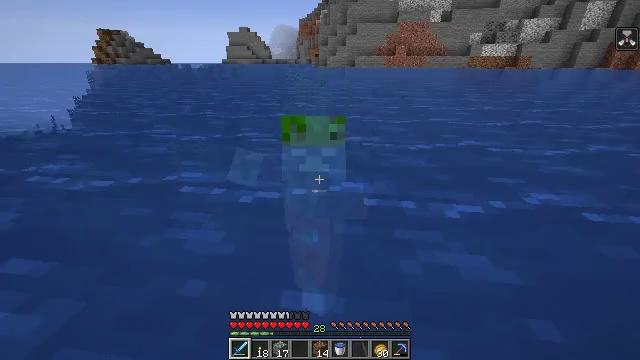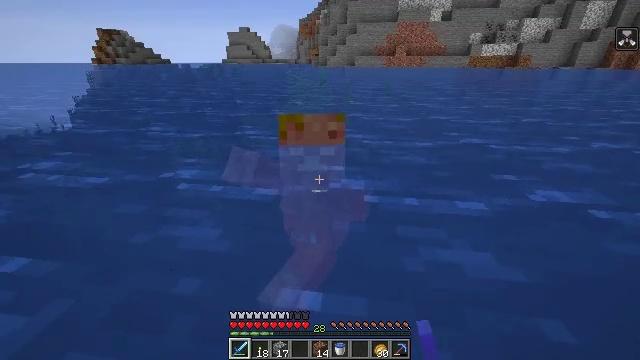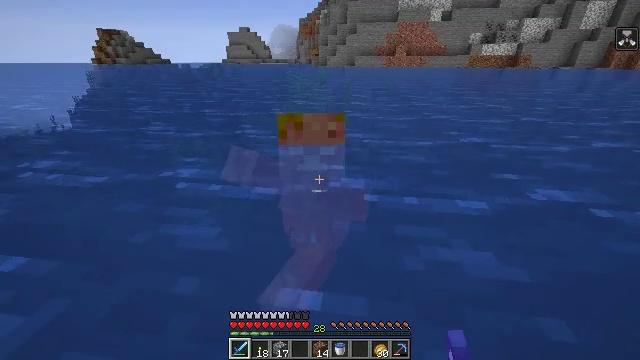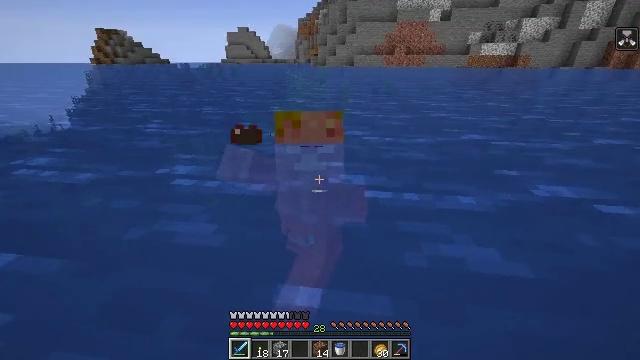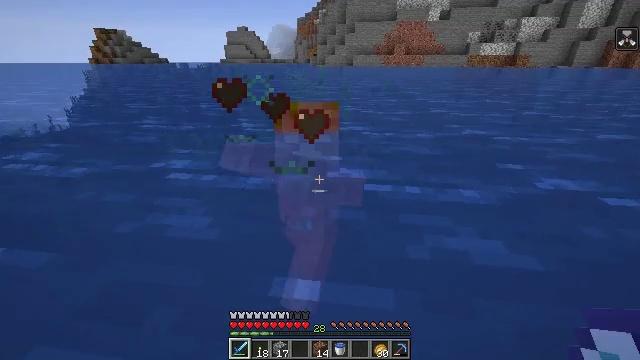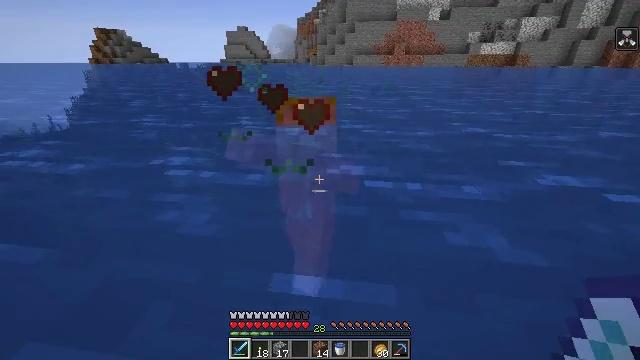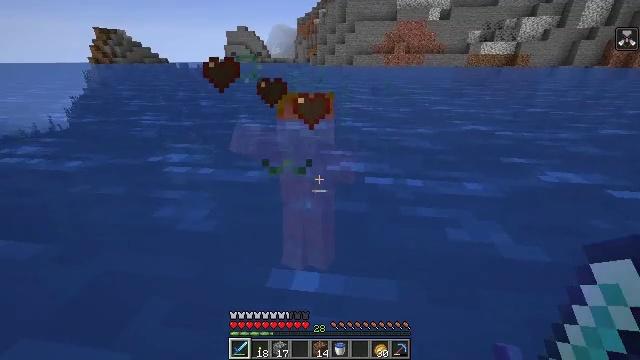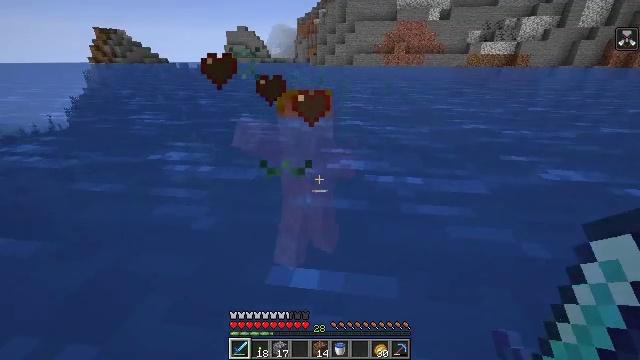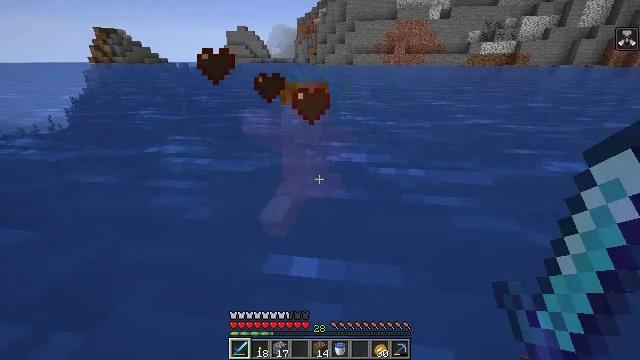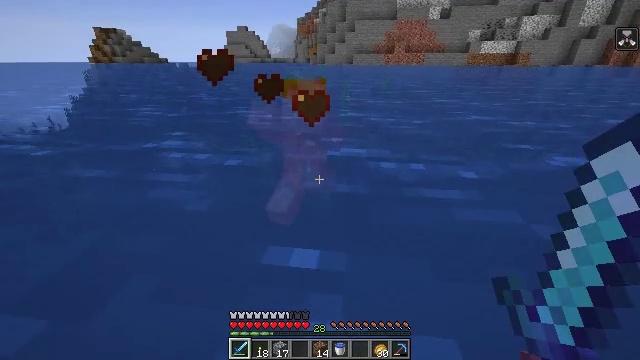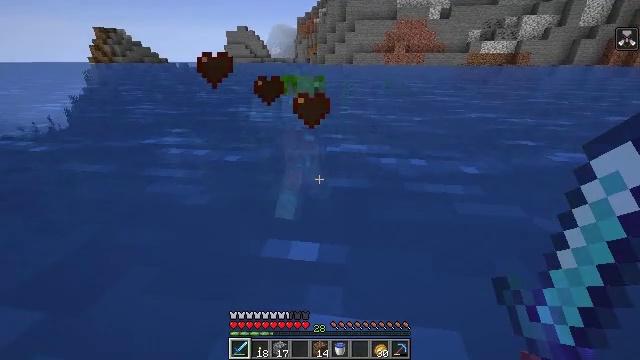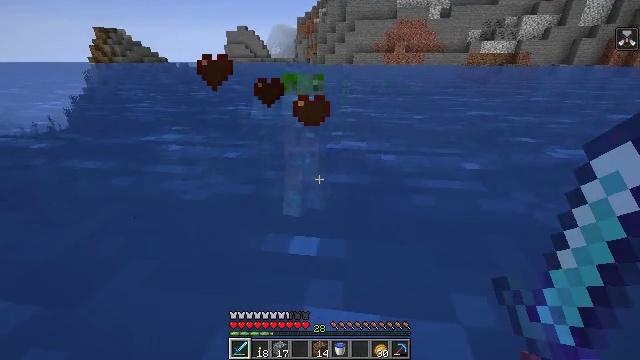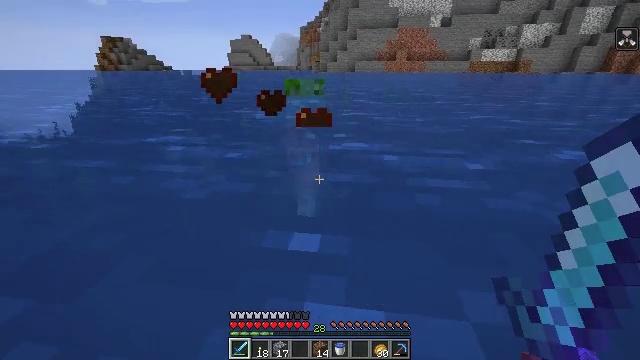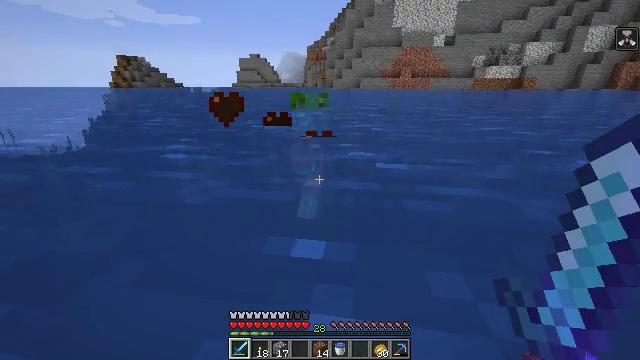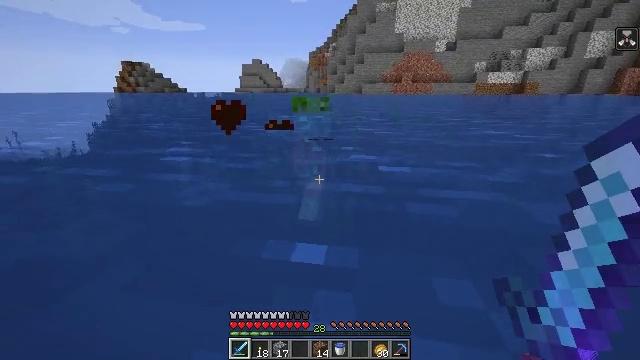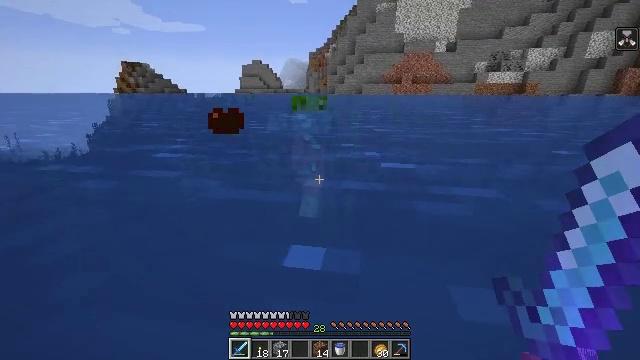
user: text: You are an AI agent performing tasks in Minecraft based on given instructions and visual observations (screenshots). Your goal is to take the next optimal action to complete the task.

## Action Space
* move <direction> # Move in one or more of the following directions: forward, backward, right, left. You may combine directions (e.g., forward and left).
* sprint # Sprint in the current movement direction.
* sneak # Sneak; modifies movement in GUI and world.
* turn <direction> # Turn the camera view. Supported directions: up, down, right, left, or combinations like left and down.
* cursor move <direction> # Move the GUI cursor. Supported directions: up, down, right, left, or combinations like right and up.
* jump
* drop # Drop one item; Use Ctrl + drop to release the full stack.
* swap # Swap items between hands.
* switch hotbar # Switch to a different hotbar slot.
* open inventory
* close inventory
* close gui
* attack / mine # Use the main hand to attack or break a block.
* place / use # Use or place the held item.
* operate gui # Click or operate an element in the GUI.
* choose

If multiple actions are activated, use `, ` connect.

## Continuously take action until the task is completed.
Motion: motion action
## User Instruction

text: Kill a drowned.
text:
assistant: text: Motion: no_op
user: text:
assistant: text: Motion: no_op
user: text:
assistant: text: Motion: no_op
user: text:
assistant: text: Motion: no_op
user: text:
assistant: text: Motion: no_op
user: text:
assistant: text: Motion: no_op
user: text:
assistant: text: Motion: no_op
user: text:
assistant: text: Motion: no_op
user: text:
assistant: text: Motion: no_op
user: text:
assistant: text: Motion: no_op
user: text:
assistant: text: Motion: no_op
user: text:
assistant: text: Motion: turn up
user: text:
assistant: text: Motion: move forward, turn left and up
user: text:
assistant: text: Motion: move forward, turn up
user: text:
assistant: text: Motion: move forward
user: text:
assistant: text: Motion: move forward
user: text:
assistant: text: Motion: move forward
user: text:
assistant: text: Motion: move forward
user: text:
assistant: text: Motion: move forward
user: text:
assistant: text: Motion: move forward
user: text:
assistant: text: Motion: move forward
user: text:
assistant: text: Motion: move forward, turn up
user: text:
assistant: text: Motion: move forward
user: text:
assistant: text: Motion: move forward, turn left and up
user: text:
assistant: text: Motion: move forward, turn left
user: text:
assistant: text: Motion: move forward, turn left
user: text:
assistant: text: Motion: move forward, turn left
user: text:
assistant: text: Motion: move forward, turn left
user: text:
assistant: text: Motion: move forward
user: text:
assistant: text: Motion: move forward